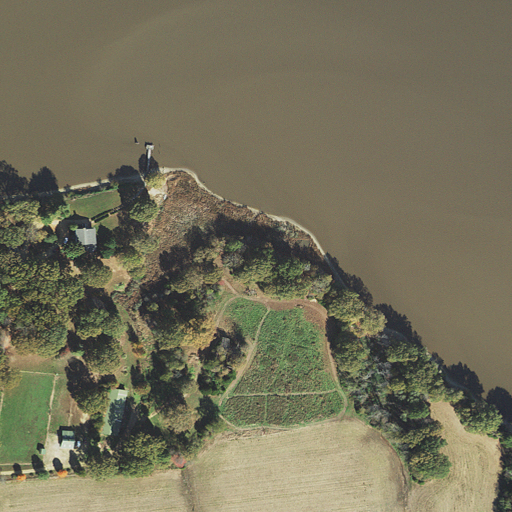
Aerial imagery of cape in Maryland named Barber Point containing open water, cultivated crops, herbaceous wetlands, mixed forest, woody wetlands, and open development